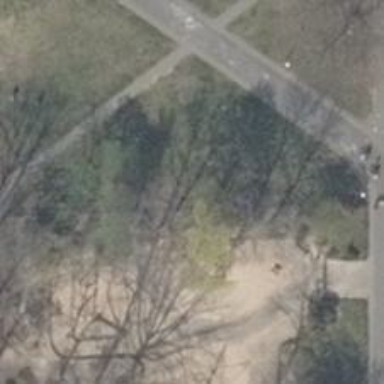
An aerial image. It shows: Broadleaved deciduous tree located in park.